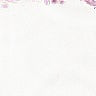
Metastatic tissue present: no